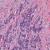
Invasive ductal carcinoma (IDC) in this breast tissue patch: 1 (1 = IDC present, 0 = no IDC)